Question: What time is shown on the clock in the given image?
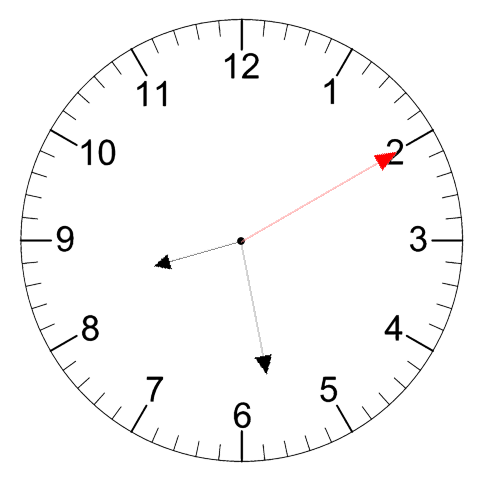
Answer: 08:28:10